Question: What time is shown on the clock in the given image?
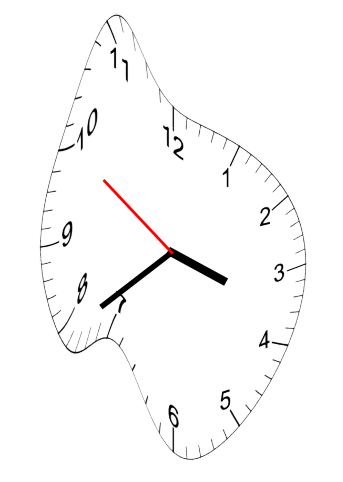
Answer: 03:38:50